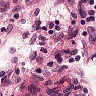
Metastatic tissue present: no